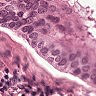
Metastatic tissue present: yes